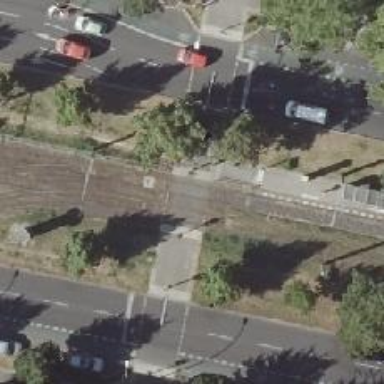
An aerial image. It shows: Footway crossing with traffic signals and pedestrian island.